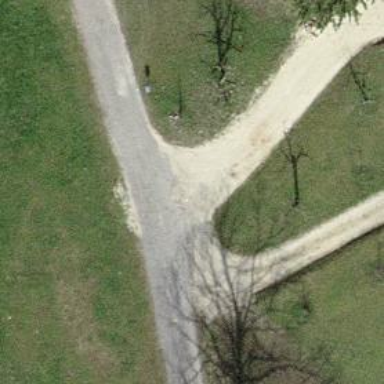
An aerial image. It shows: Well-maintained track road with grade 1 tracktype.